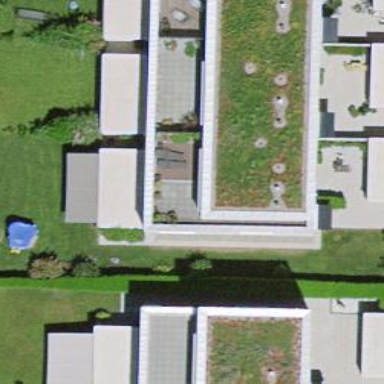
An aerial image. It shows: Flat-roofed building.